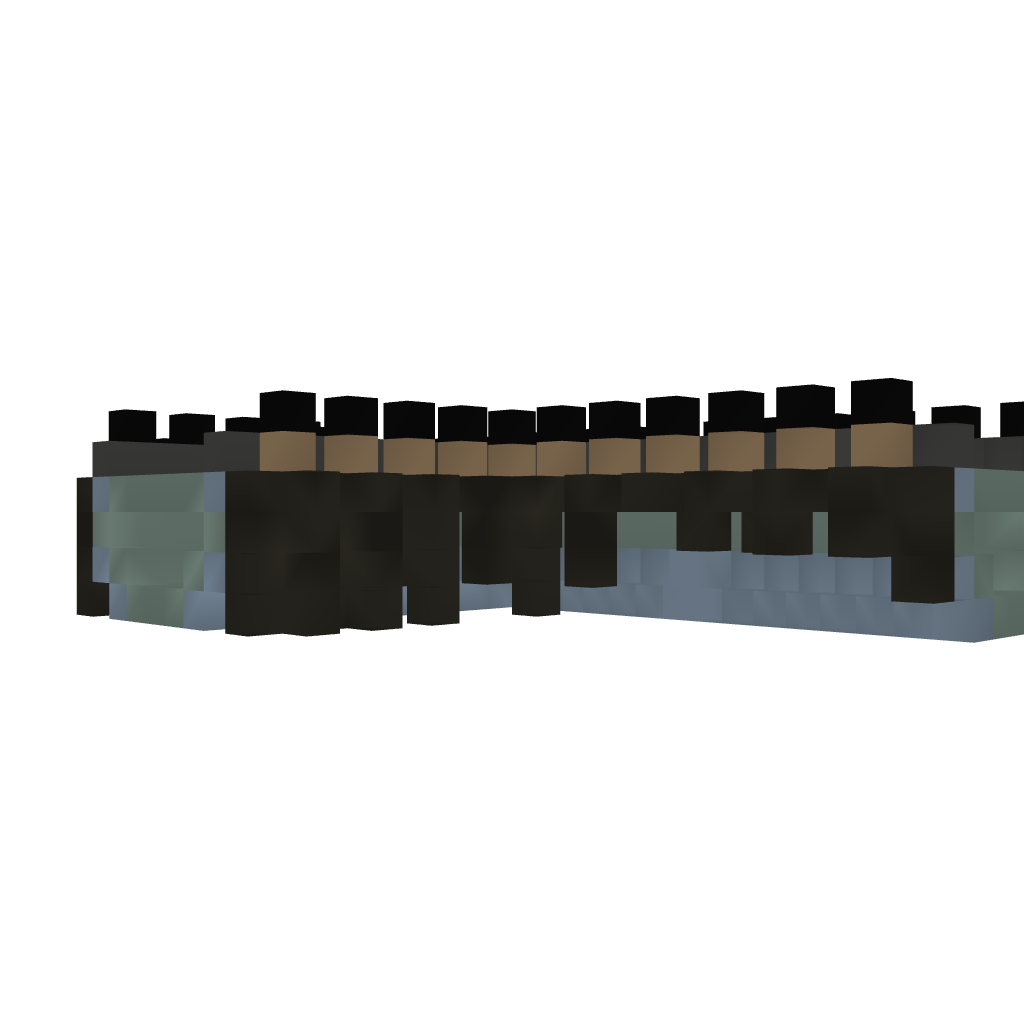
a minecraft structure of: Ancient Skyway Modified(T-Junction)